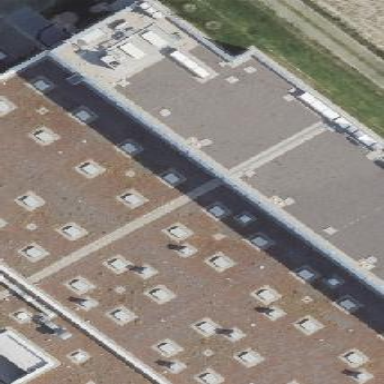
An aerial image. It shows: Commercial building with flat roof.